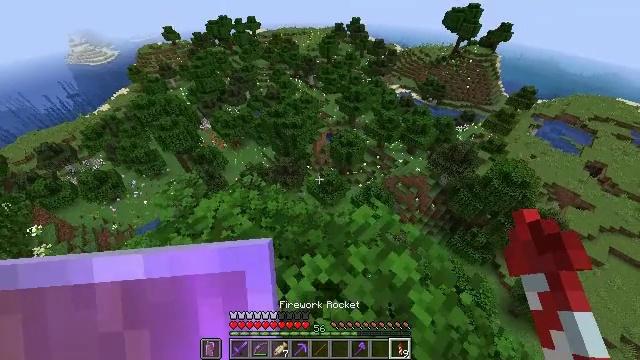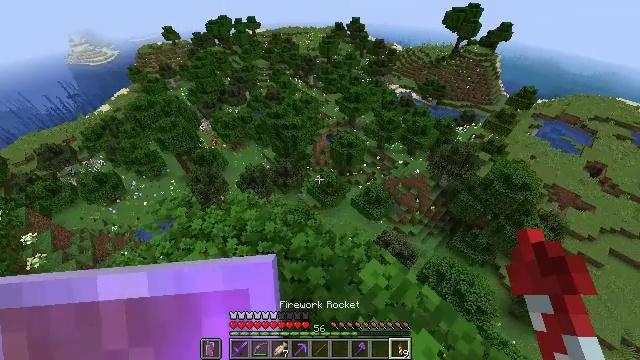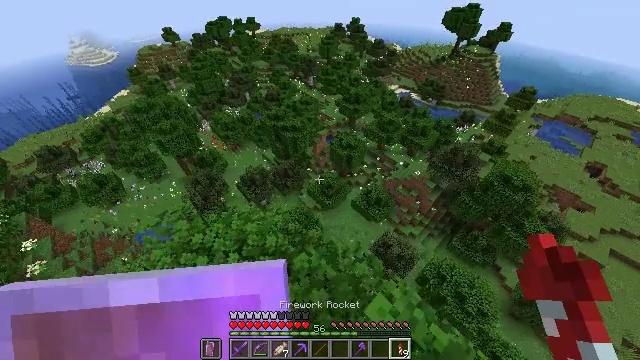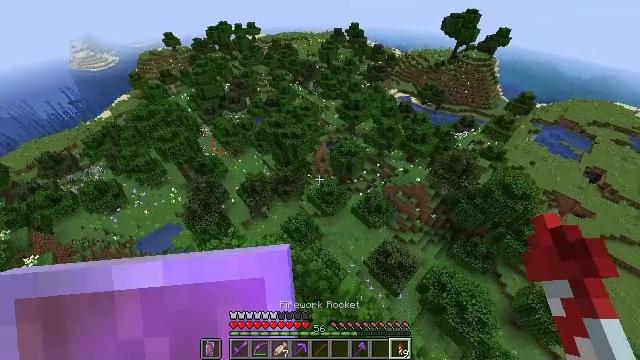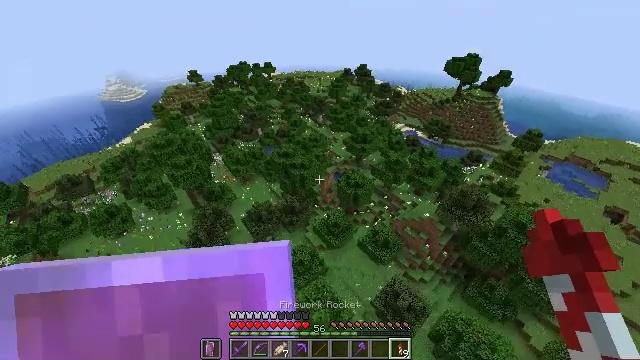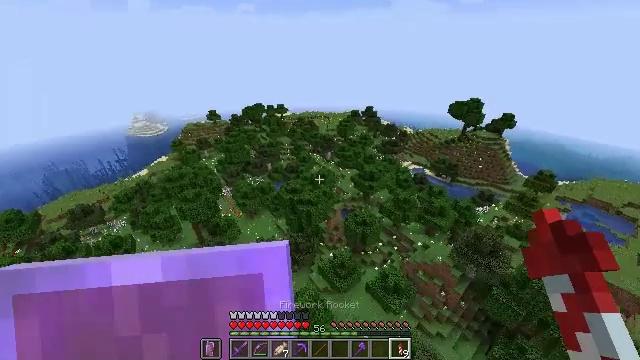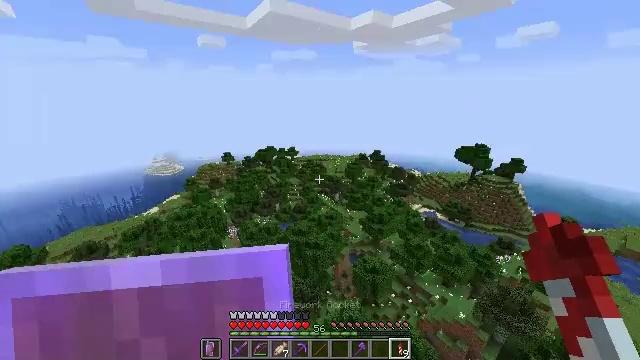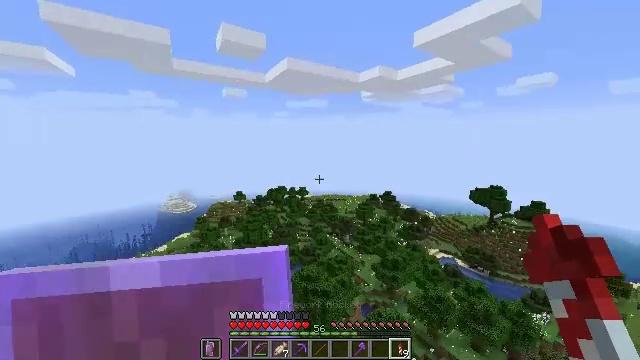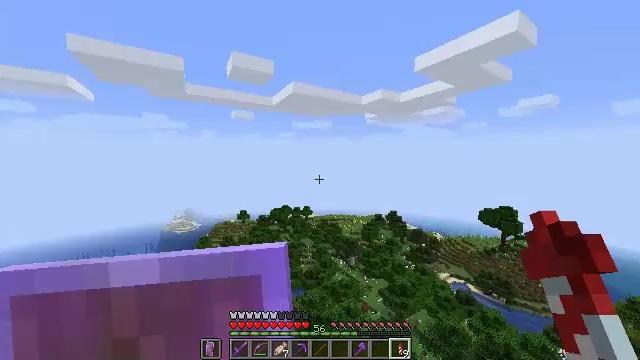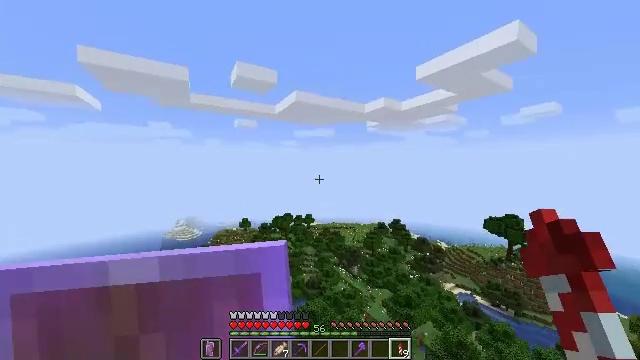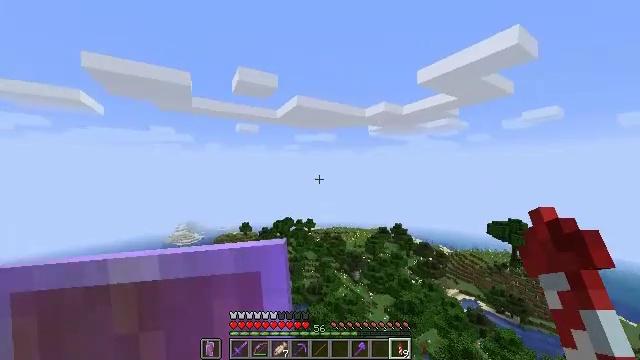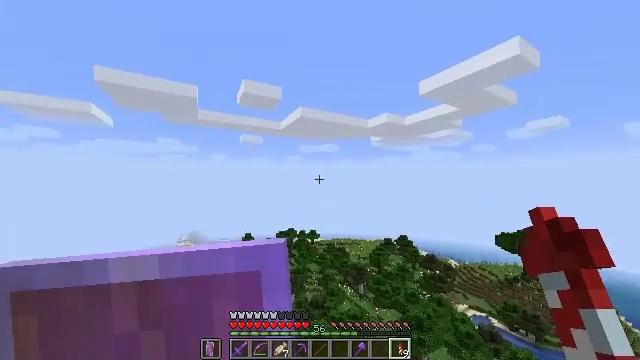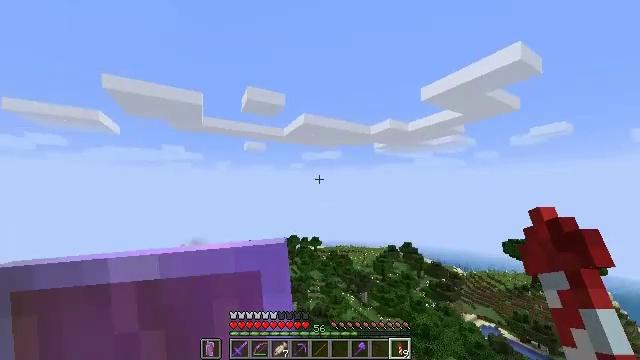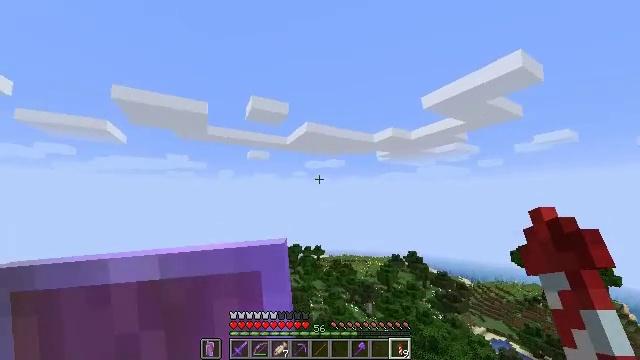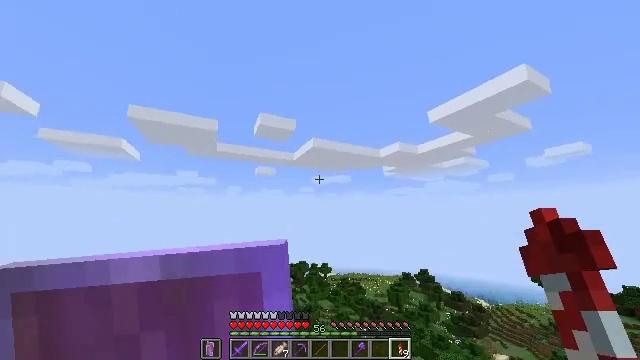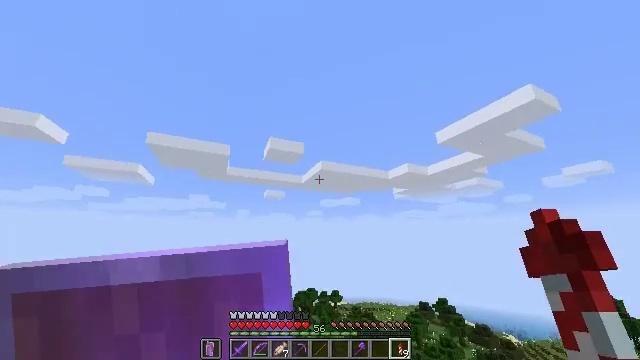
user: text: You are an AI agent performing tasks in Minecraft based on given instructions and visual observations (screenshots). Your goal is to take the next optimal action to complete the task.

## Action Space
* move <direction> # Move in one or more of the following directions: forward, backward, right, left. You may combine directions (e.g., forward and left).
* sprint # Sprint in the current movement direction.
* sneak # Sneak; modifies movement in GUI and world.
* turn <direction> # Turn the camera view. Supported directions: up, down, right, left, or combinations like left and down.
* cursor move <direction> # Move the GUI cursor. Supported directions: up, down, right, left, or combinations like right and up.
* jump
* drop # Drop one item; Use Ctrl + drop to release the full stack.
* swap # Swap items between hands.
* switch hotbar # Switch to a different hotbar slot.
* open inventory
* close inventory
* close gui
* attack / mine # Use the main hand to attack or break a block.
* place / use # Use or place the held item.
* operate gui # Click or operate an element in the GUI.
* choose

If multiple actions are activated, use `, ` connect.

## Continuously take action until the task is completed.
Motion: motion action
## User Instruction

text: Mine oak leaves.
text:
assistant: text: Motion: move forward, sprint
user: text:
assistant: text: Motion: move forward, sprint, jump
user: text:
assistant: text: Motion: move forward, sprint, jump
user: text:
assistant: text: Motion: move forward, sprint, turn left and up, jump
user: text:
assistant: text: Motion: move forward, sprint, turn left and up, jump
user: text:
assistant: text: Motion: move forward, sprint, turn left and up, jump
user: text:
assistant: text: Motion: move forward, sprint, turn left and up
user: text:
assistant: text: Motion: move forward, sprint, turn left and up
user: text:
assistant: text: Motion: move forward, sprint, turn up
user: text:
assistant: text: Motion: move forward, sprint, turn up
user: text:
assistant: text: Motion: move forward, sprint, turn up, jump
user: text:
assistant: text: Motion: move forward, sprint, turn up, jump
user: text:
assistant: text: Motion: move forward, sprint, turn up, jump
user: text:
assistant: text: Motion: move forward, sprint, turn left and up, jump
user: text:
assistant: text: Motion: move forward, sprint, turn left and up, jump
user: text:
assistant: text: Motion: move forward, sprint, turn left and up, jump
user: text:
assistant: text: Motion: move forward, sprint, jump
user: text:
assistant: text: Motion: move forward, sprint, jump
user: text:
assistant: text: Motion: move forward, sprint, jump
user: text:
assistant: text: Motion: move forward, sprint, jump
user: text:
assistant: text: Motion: move forward, sprint, jump
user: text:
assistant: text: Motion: move forward, sprint, jump
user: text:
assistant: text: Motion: move forward, sprint, jump
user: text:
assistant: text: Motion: move forward, sprint, use / place, jump
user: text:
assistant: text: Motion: move forward, sprint, use / place, jump
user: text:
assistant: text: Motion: move forward, sprint, use / place, jump
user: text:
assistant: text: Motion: move forward, sprint, use / place, jump
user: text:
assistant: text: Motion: move forward, sprint, jump
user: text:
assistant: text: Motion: move forward, sprint, turn up, jump
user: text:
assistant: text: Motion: move forward, sprint, turn up, jump